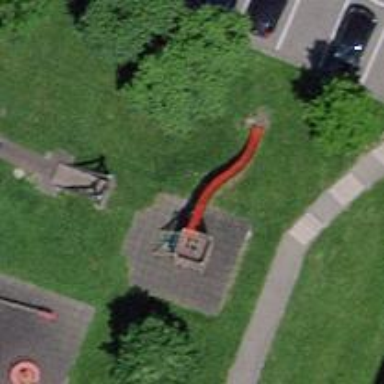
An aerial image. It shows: Playground featuring slide.